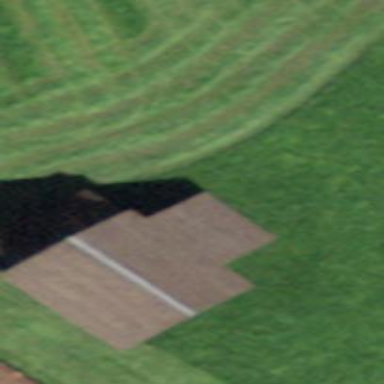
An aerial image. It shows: Rural barn.